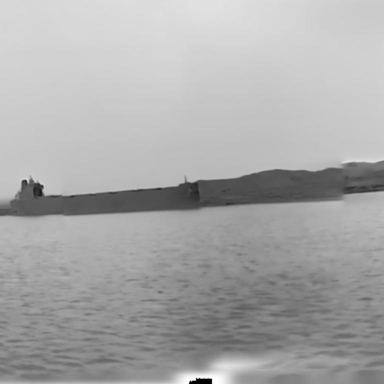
There is a fishing_boat in the infrared image.